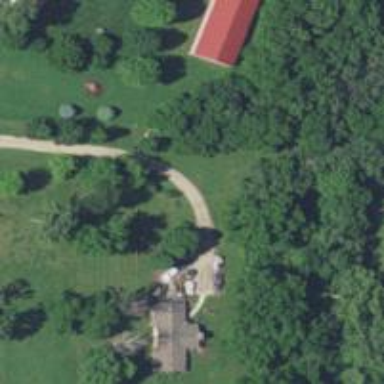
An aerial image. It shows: Driveway leading to service road.